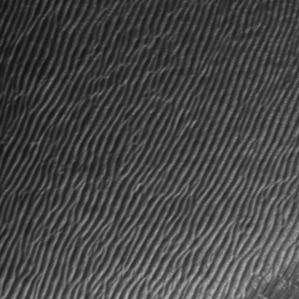
Label: frost